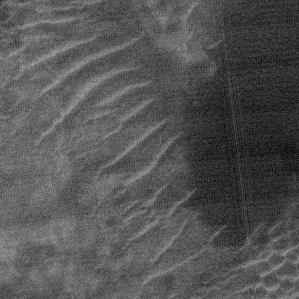
Label: frost